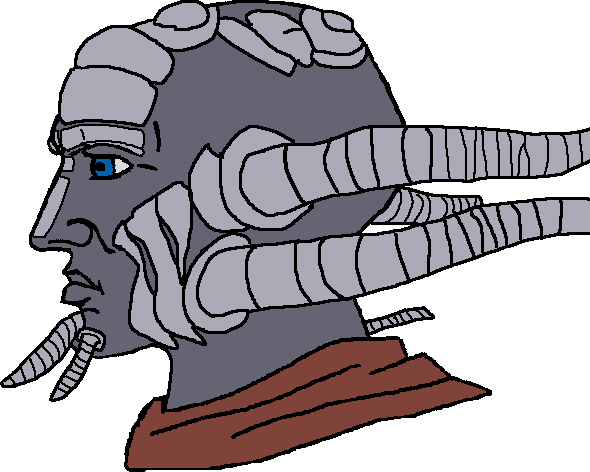
Label: 4_Yes_Chad